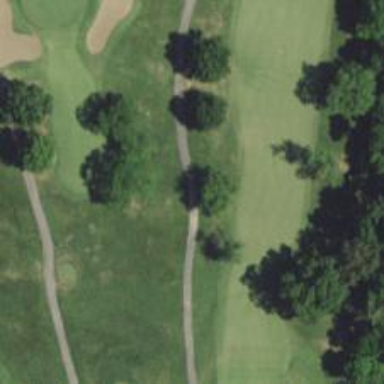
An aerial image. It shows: Asphalt path that serves as golf cartpath.